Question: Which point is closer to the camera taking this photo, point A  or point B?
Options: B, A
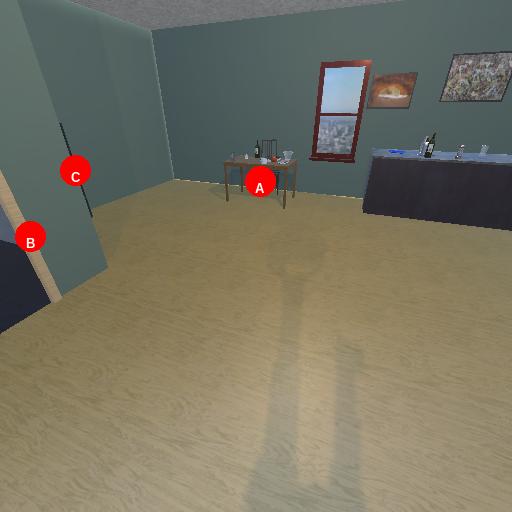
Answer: B